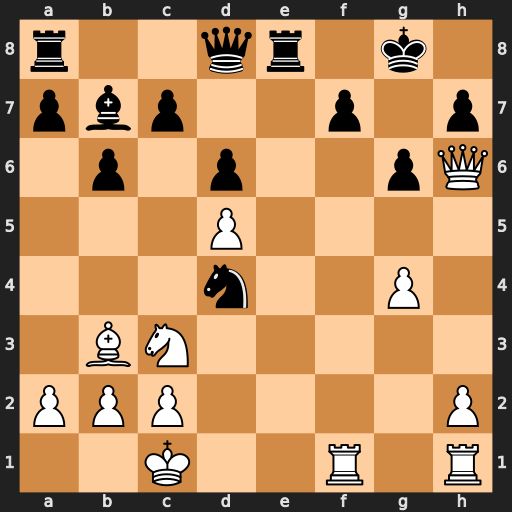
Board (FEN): r2qr1k1/pbp2p1p/1p1p2pQ/3P4/3n2P1/1BN5/PPP4P/2K2R1R
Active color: w
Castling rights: -
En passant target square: -
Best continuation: Rxf7 Kxf7 Qxh7+